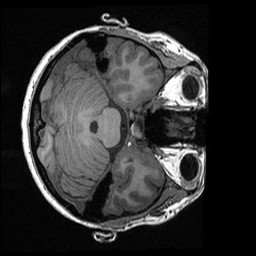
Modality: T1w
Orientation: axial
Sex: female
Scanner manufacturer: ge
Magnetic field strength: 3 T
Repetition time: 0.0064 s
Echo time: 0.00281 s